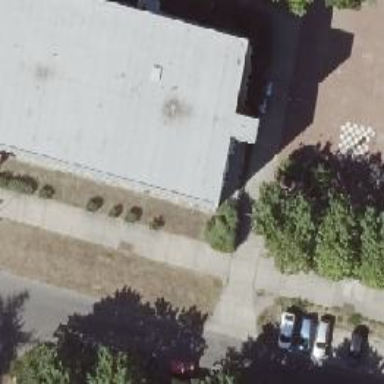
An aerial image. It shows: Kindergarten.